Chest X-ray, PA view. Patient: 63 years old, sex M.
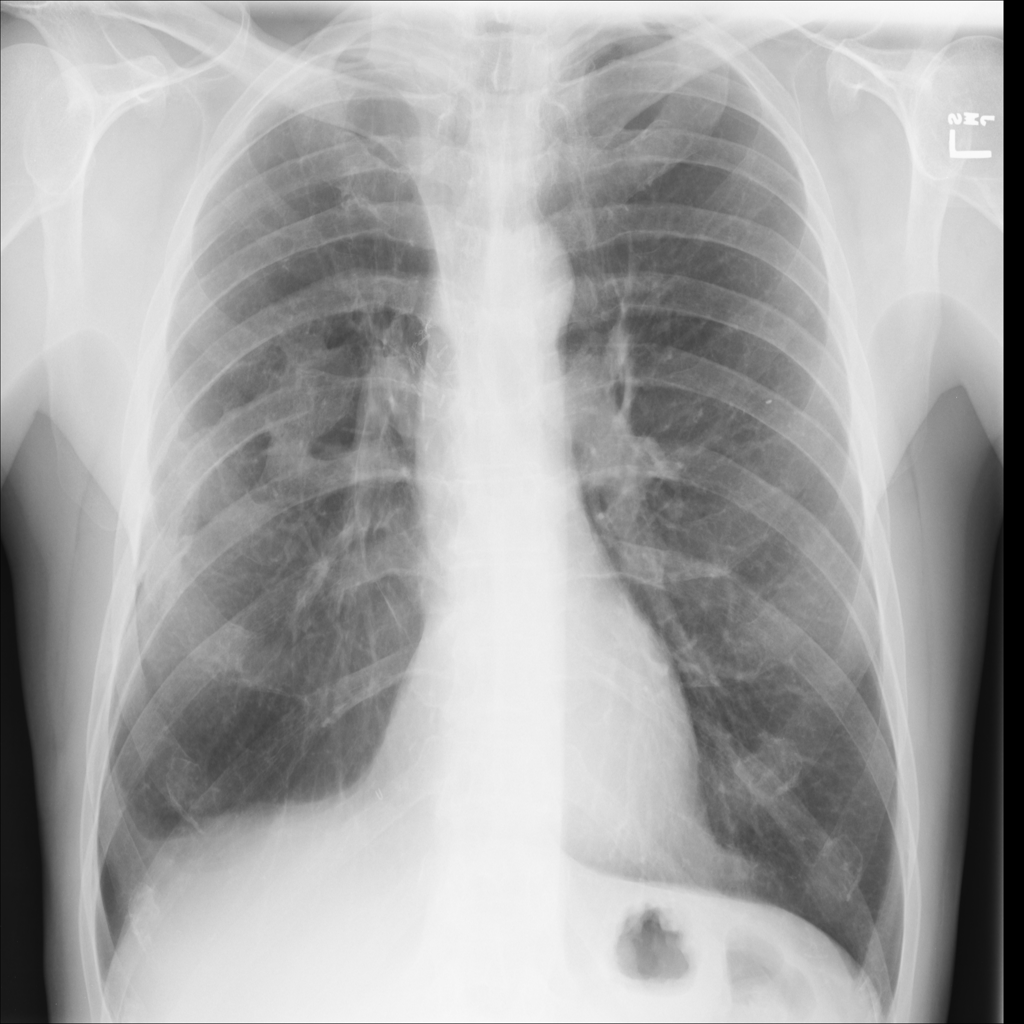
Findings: Pleural_Thickening